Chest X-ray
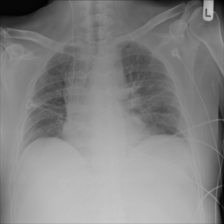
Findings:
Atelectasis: negative
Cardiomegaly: negative
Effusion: negative
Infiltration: negative
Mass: negative
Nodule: negative
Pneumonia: negative
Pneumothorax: negative
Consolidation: negative
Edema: negative
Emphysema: negative
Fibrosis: negative
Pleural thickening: negative
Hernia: negative